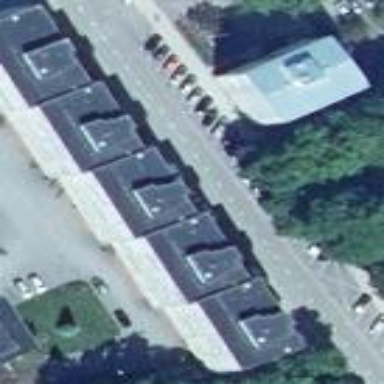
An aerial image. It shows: Parking lane with asphalt surface.